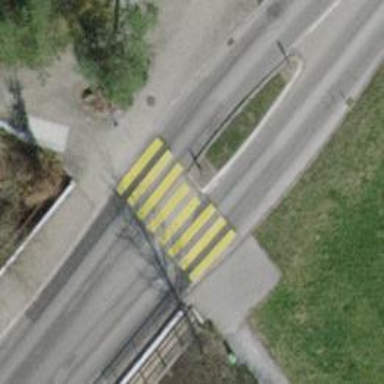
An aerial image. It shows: Zebra crossing on the road.